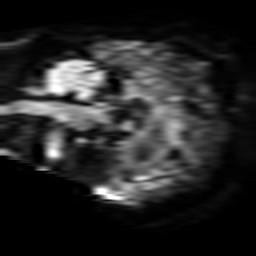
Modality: TRACE
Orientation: sagittal
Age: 58
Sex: female
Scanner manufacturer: philips
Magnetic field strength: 3 T
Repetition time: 3.456 s
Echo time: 0.076 s